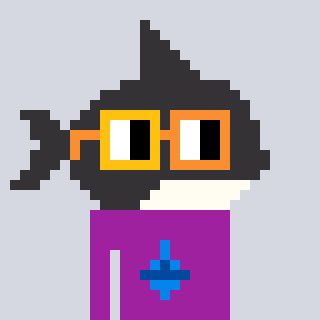
a pixel art character with square yellow and orange glasses, a orca-shaped head and a magenta-colored body on a cool background